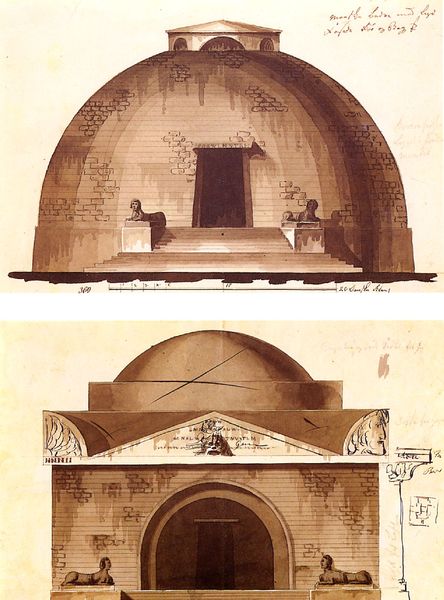
Titel: Entwürfe eines Mausoleums
Künstler: Carl Fredrik Ferdinand Stanley
Schlagwörter: kopf, braun, fenster, köpfe, skizze, säule, tür, zeichnung, gebäude, architektur, steine, klassizismus, rund, skulptur, schrift, bogen, giebel, ziegel, kuppel, treppe, deutsch, eingang, laviert, torbogen, mauerwerk, text, entwurf, architrav, löwen, grab, ausgang, tempel, grabmal, sphinx, ägypten, schinkel, eingangsportal, aruchitektur, masken, pharao, sphinxe, sphinxen, saks, pizzaofen, oba, mavzolei